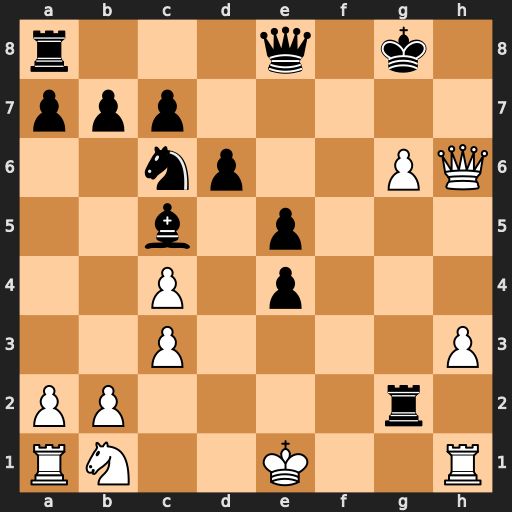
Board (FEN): r3q1k1/ppp5/2np2PQ/2b1p3/2P1p3/2P4P/PP4r1/RN2K2R
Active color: w
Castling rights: KQ
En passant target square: -
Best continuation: Qh7+ Kf8 Rf1+ Bf2+ Rxf2+